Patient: sex M, age 78
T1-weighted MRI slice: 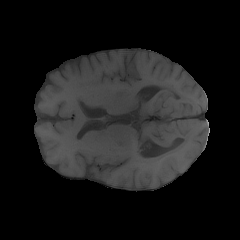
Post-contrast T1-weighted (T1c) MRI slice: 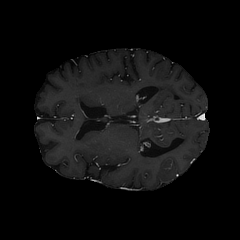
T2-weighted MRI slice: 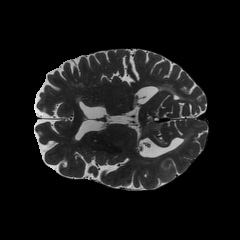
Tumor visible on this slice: yes
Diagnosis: Glioblastoma, IDH-wildtype
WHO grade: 4